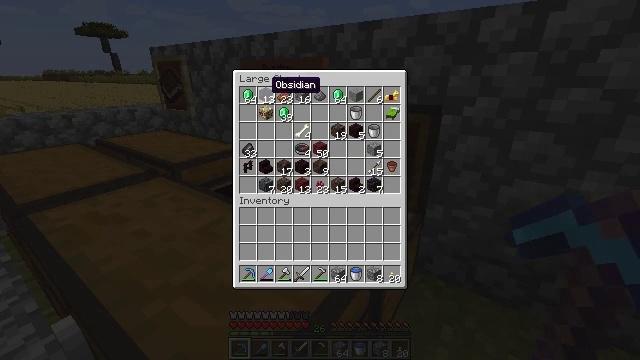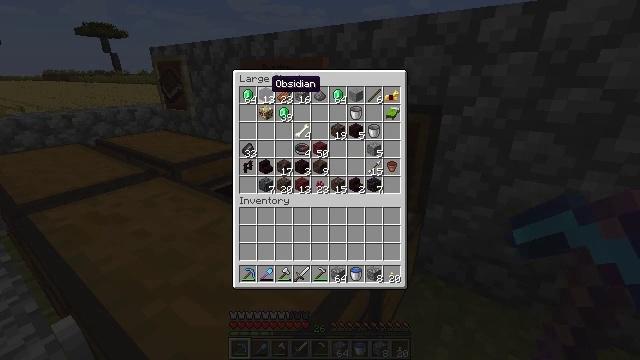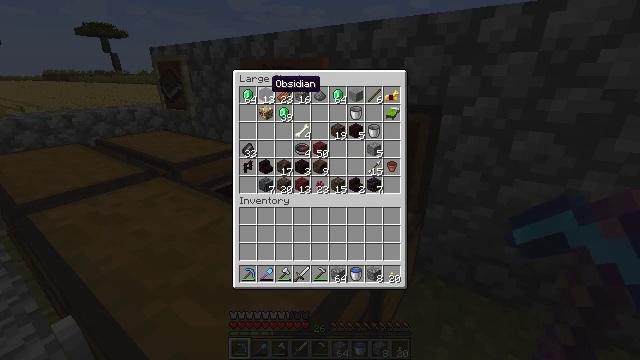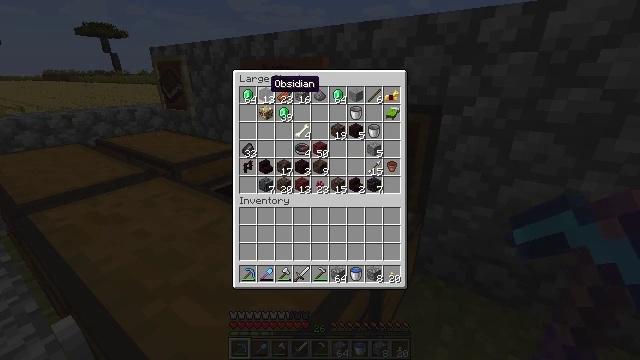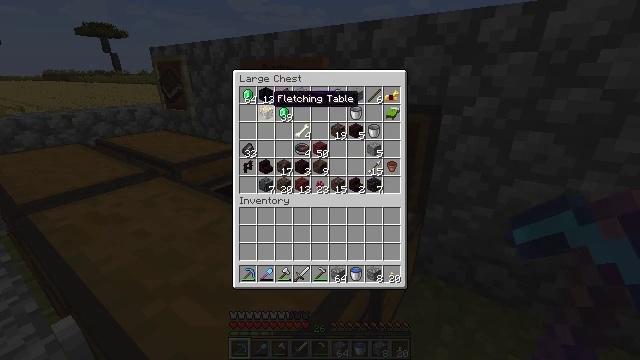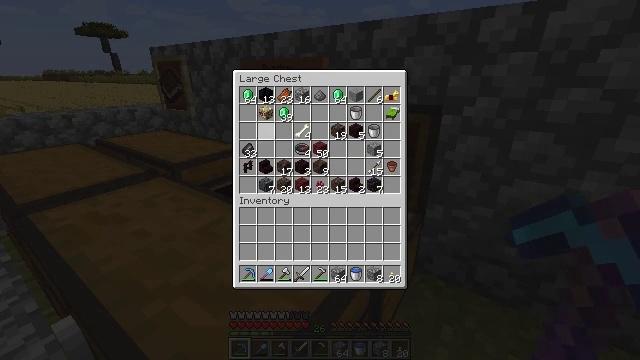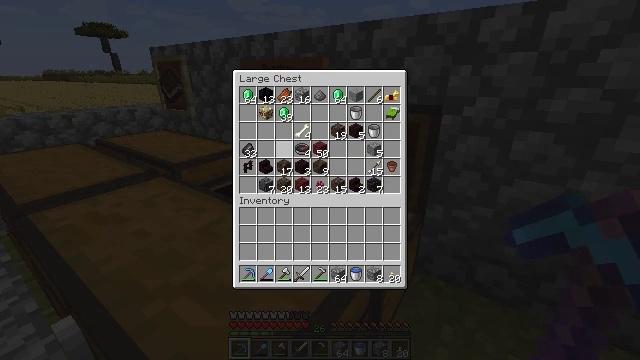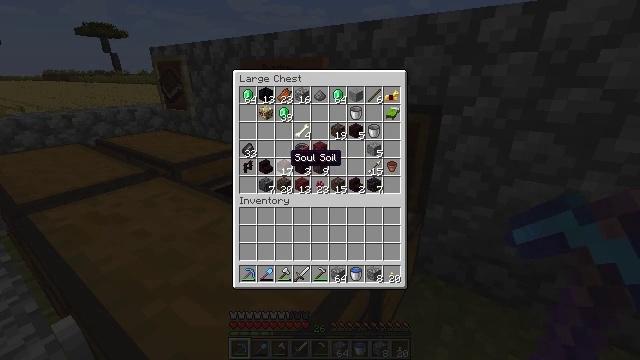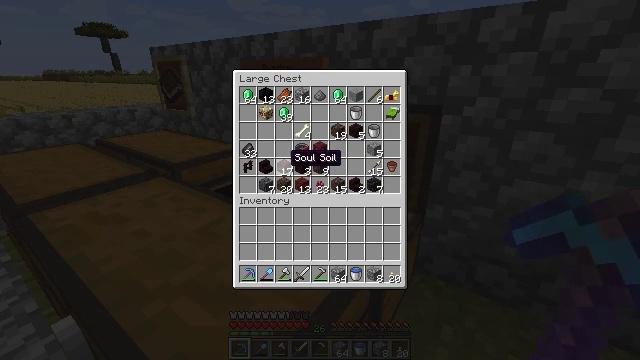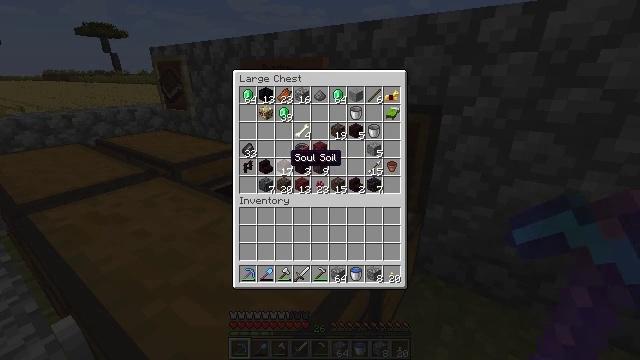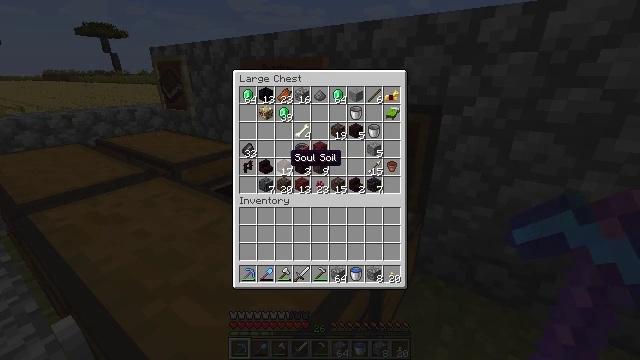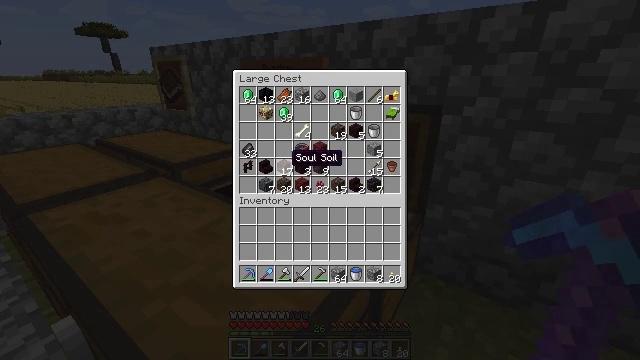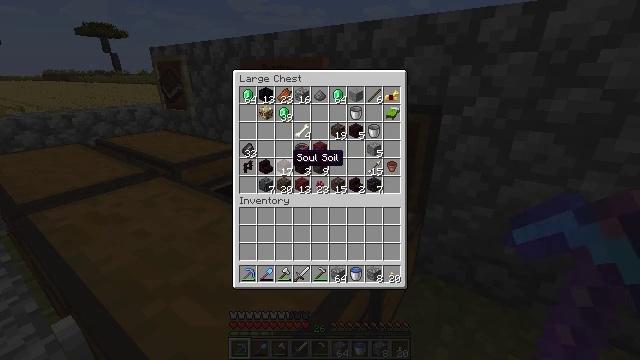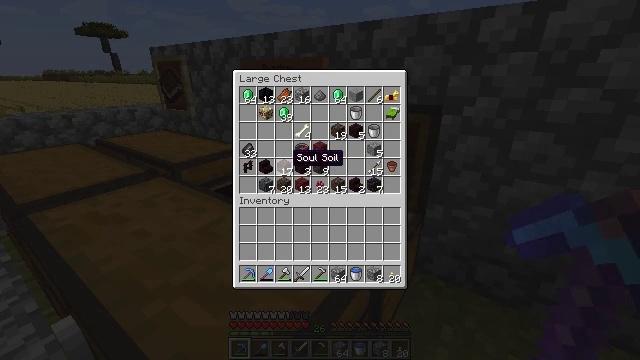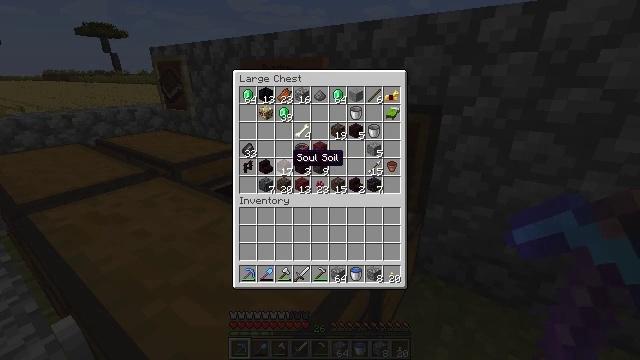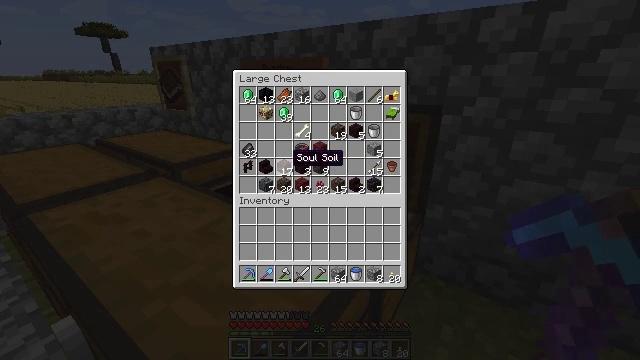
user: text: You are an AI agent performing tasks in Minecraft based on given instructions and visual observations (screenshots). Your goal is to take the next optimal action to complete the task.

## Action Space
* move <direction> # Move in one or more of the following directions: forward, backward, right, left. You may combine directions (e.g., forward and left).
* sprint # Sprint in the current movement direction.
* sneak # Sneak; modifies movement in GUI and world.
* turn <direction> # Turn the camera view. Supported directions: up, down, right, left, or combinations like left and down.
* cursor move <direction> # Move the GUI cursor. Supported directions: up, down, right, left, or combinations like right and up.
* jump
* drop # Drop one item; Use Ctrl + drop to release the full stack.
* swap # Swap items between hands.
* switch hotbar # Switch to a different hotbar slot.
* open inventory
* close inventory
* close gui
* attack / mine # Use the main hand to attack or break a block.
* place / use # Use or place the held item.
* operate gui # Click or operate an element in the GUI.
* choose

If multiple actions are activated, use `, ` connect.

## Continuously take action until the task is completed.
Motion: motion action
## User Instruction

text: Destroy the acacia wall sign for reuse.
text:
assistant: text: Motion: no_op
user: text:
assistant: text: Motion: no_op
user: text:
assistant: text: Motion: no_op
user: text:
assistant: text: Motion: cursor move down
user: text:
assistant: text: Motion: cursor move down
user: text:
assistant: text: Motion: cursor move down
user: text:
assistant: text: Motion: cursor move right and down
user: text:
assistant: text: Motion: no_op
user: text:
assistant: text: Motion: no_op
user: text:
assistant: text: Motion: no_op
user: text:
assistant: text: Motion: no_op
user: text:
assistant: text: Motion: no_op
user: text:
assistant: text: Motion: no_op
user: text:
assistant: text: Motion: no_op
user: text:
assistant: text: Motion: no_op
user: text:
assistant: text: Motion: no_op
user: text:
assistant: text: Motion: no_op
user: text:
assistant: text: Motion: no_op
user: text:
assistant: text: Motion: operate gui
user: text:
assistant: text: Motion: operate gui
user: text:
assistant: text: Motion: operate gui
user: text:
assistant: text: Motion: operate gui
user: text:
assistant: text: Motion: no_op
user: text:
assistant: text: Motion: no_op
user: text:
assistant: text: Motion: cursor move down
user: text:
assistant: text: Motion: cursor move right and down
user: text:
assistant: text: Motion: cursor move down
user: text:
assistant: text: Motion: no_op
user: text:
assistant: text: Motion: no_op
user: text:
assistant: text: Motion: no_op